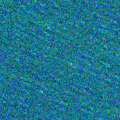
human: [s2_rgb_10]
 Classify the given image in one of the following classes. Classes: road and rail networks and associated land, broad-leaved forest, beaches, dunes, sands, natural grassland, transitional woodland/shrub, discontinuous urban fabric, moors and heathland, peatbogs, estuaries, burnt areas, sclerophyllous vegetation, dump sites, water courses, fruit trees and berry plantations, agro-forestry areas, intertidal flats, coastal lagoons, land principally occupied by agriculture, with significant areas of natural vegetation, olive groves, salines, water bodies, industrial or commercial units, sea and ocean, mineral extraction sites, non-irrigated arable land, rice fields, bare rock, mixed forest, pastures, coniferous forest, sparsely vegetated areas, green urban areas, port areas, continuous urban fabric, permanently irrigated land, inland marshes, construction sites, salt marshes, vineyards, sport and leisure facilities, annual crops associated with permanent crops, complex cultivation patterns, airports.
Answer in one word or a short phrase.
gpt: sea and ocean